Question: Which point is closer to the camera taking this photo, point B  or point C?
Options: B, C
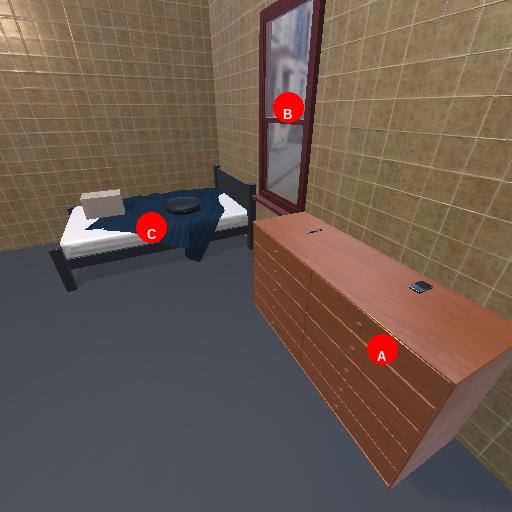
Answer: B